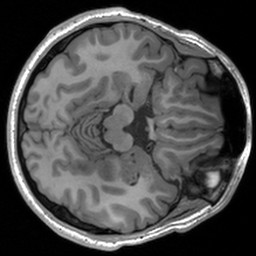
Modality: T1w
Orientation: axial
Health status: healthy
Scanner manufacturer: siemens
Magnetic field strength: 3 T
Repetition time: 1.9 s
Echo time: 0.00226 s